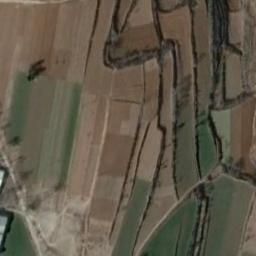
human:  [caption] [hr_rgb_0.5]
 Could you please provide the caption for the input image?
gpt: The terraces on the mountain are green, and the land at the bottom of the mountain is yellow .

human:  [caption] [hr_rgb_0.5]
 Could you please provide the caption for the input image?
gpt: There are many green plants on the terrace .

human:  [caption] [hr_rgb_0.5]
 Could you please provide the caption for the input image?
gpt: There is a winding narrow road next to a large brown and green mixed terraces .

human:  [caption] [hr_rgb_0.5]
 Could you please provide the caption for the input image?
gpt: There are bare and green terrace .

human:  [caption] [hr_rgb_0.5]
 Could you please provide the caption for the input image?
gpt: There are some brown terraces and green ones .